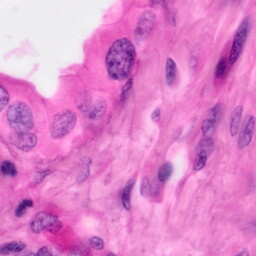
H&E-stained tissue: Pancreatic